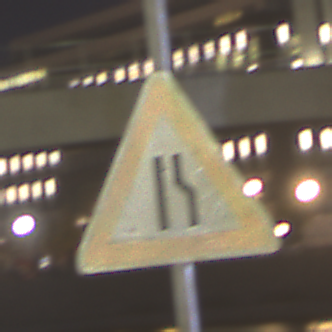
Verkehrszeichen: EinseitigVerengteFahrbahnRechts
Umgebung: Outdoor, Urban
Tageszeit: Night
Wetter: PartlyCloudy
Licht: Artificial
Jahreszeit: NotSpecified
Kontrast: HighContrast